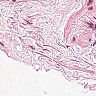
Metastatic tissue present: no